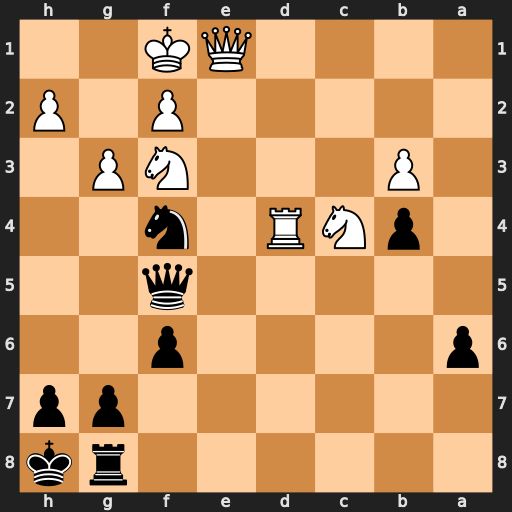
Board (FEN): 6rk/6pp/p4p2/5q2/1pNR1n2/1P3NP1/5P1P/4QK2
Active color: b
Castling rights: -
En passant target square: -
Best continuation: Qh3+ Kg1 Qg2#